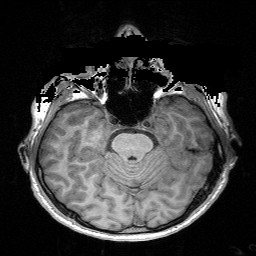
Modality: T1w
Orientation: coronal